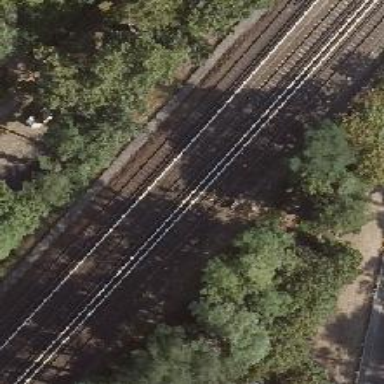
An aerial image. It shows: Light rail line with bottom electrified rails.